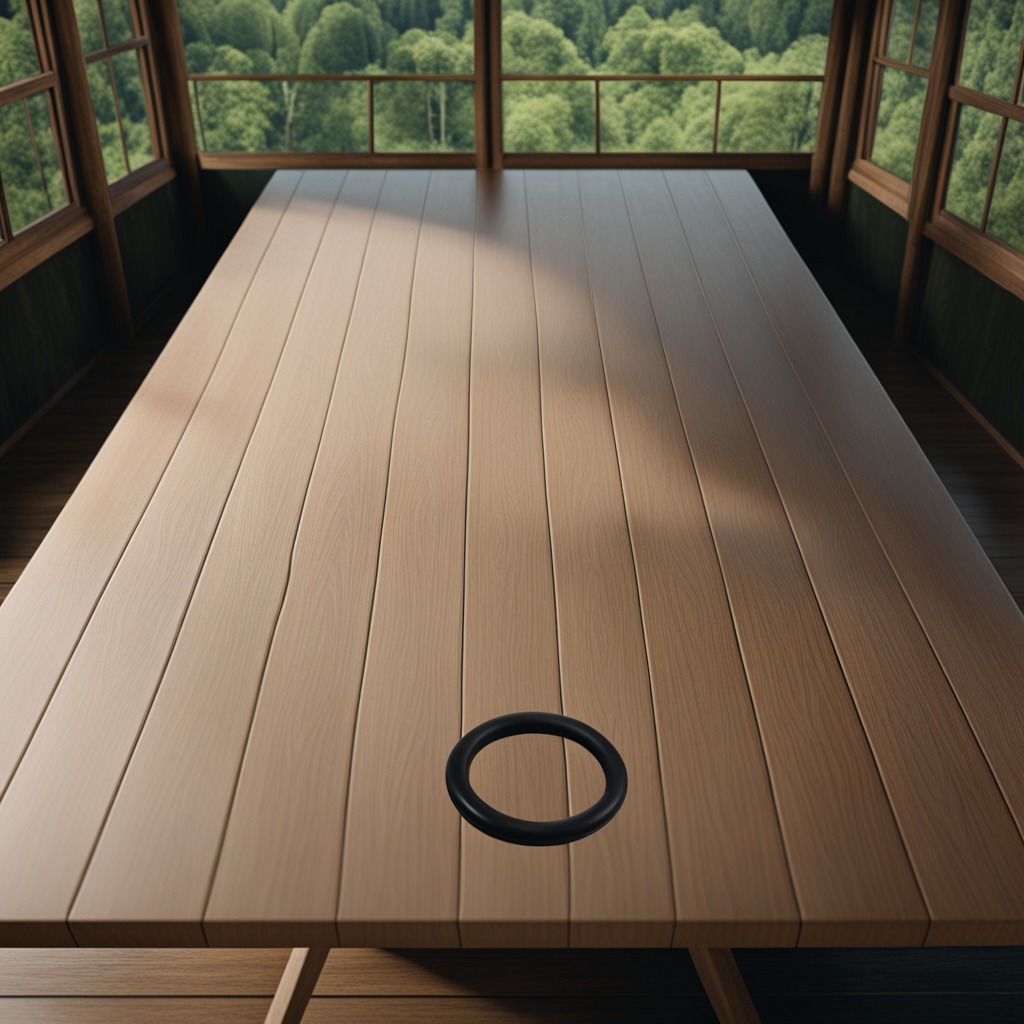
A rubber O-ring lying on the wooden table inside a jungle field workshop tent humid ambient light worn but